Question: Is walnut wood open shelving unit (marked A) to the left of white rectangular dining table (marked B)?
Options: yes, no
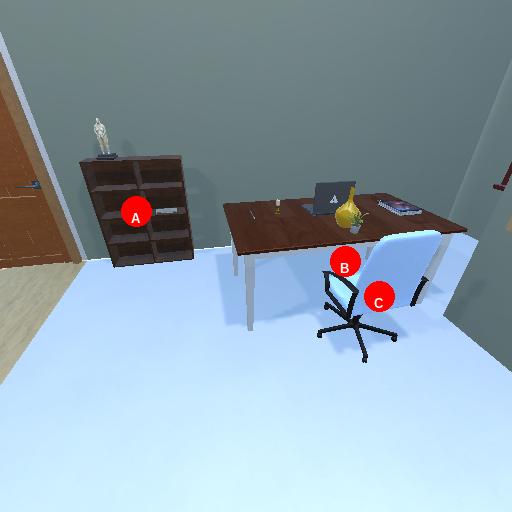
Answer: yes